Question: My TCP client stucks when receiving data.
1. Connection established
2. Client sends 21 bytes. (see #5)
3. Next BeginReceive call on the client never invokes the callback. When I force it to call EndReceive it hangs forever. IsCompleted = false.
Some data arrives after #5 but the problem is it never gets to my application. TcpClient.Available returns 135.
The client can send data but it doesn't receive anything from the server.

The client runs in Unity3D with Mono 2.6. I can reproduce it only with the first launch inside Unity Editor. The second time it starts fine but stucks randomly (outside editor too).
So, why this happens?
<URL>.
NoDelay = true, Blocking = false, LingerState.Enabled = false, Linger = 0
Send operation uses 'Socket.Send', receive operation uses 'Socket.Begin-End-Receive'.
Server log:
'''
500: Server started
7832: 1: Next receive scheduling for time 25
7863: 1: BeginReceive, available: 0
7925: 1: About to process received data: 21
7925: 1: Processing received data 21 // hello
7941: 1: Send 4 // handshake
7972: 1: Send 8 // init data
8050: 1: Send 41 // init data
8050: 1: Processing received data finished
8050: 1: Next receive scheduling for time 0
8050: 1: BeginReceive, available: 0
8237: 1: Send 86 // init data
8331: 1: About to process received data: 45
8331: 1: Processing received data 45 // set position (x,y,z)
8346: 1: Processing received data finished
8346: 1: Next receive scheduling for time 0
8346: 1: BeginReceive, available: 0
9906: 1: About to process received data: 2
9906: 1: Processing received data 2 // ping
9906: 1: Send 4 // ping response, never reaches client
9906: 1: Processing received data finished
9906: 1: Next receive scheduling for time 0
9906: 1: BeginReceive, available: 0
'''
Client log:
'''
1: BeginReceive, available: 0
1: Send 21 // hello
1: EndReceive, available 0
1: About to process received data: 4
1: Processing received data 4 // handshake
1: Processing received data finished
1: Next receive scheduling for time 0
1: BeginReceive, available: 135
1: EndReceive, available 0
1: About to process received data: 135 // 8 + 41 + 86
1: Processing received data 135 // init data
1: Processing received data finished
1: Next receive scheduling for time 0
1: Send 45 // set position (x,y,z)
1: BeginReceive, available: 0
1: Send 2 // ping
Waiting ping result too long
No receive for long time, force finish, completed: False
1: EndReceive, available 0 // blocks forever
'''
Wireshark shows that 4-length packet arrived. If server keeps sending packets then they are being queued on the client socket (Available > 0).
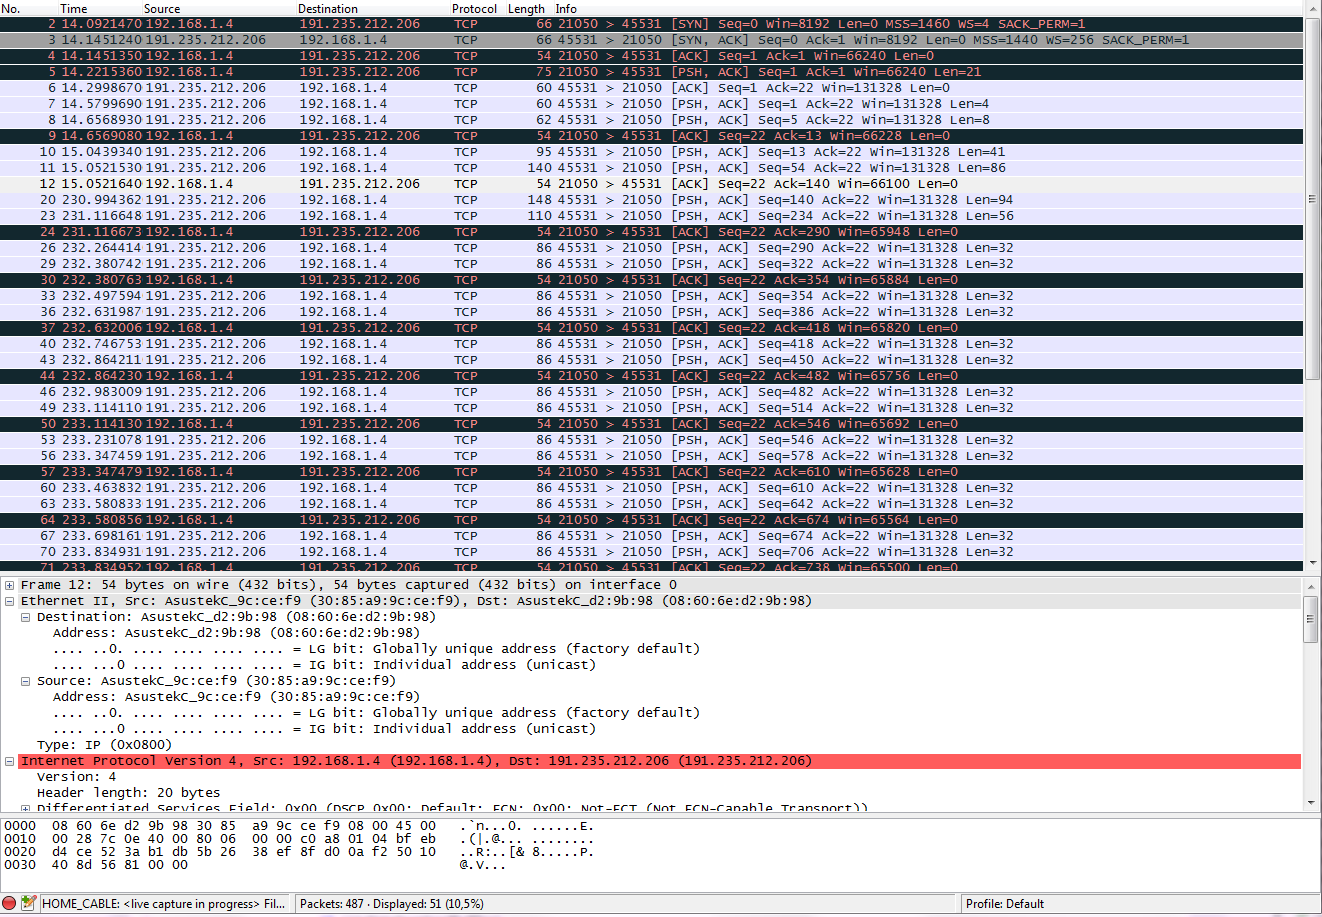
Answer: It seems to be mono bug related to the fact that mono does not support using non-blocking sockets with async API together like MS .NET does. I needed to use non-blocking mode for send operations because of performance reasons. I replaced non-blocking Send with SendAsync and BeginReceive with ReceiveAsync and now it's fixed. And with some effort I made SendAsync work as fast as non-blocking Send does.